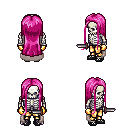
a pixel art fantasy rpg character, male body template, skeleton, gray cape, gold greaves, pink extra-long hairstyle, gold gloves, ghillies, dagger, four views (front, back, left, right), 2x2 character sprite sheet, small pixel art, hard edges, no anti-aliasing